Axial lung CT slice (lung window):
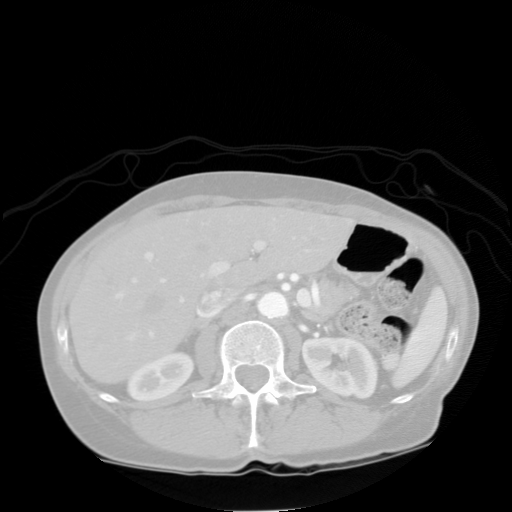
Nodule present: no